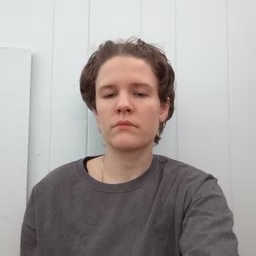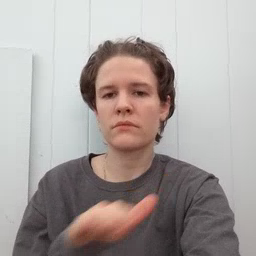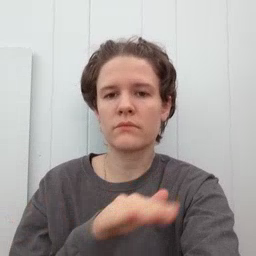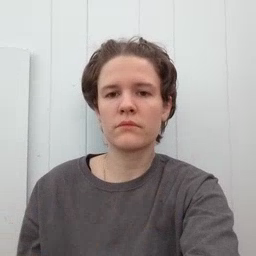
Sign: clean